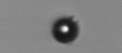
Label: bead